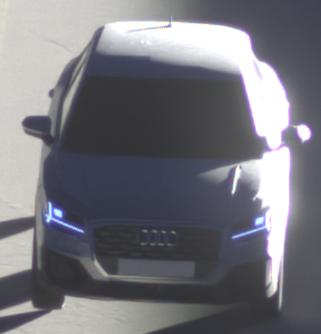
Make: Audi
Model: Q2
Model produced from: 2016
Model produced until: 2020
Doors: 5
Color: white
Road condition: dry road
Daytime: sunrise or sunset
Contrast: high contrast